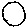
Label: circle